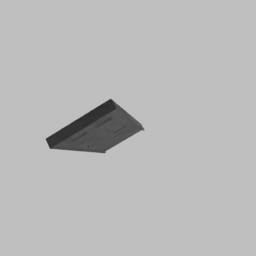
Label: architecture